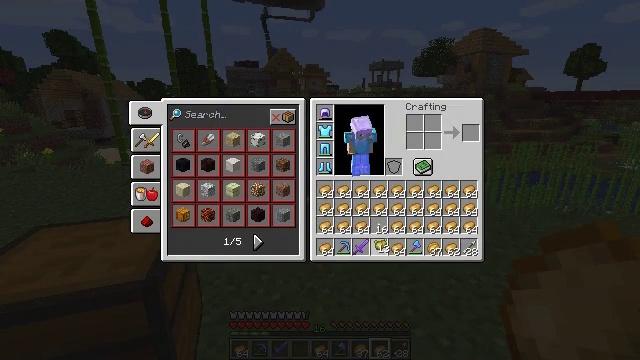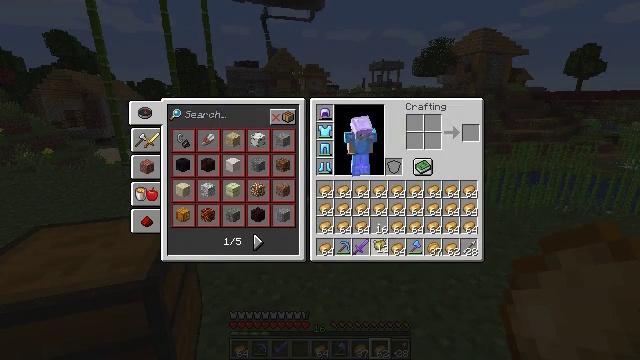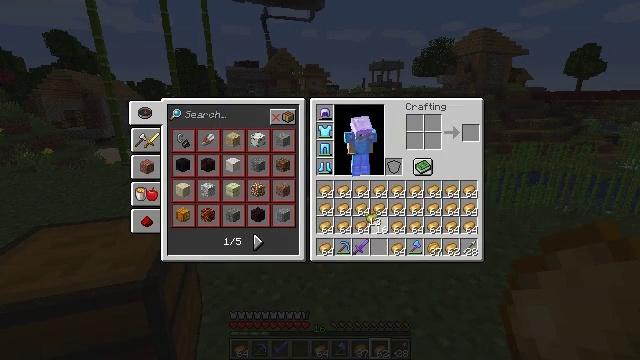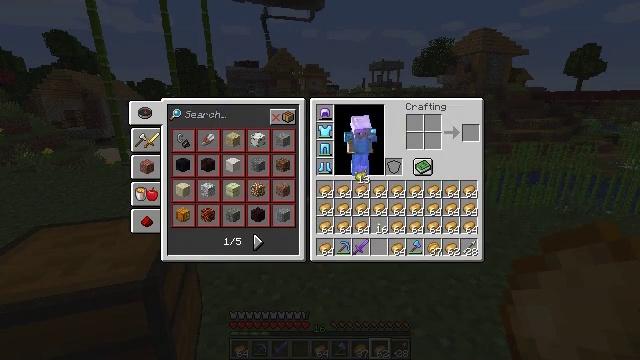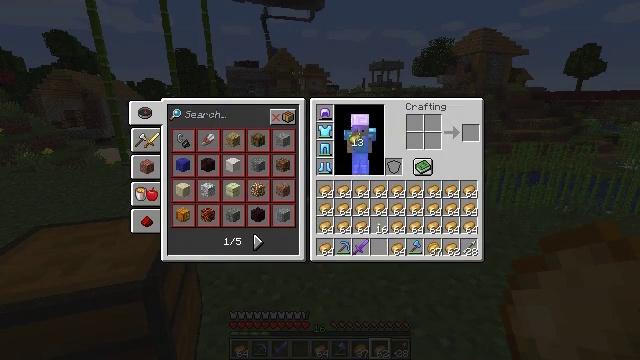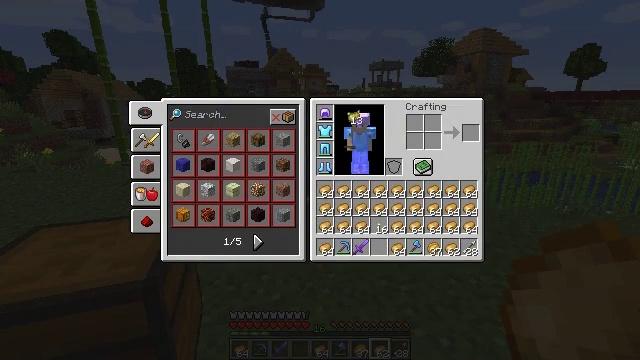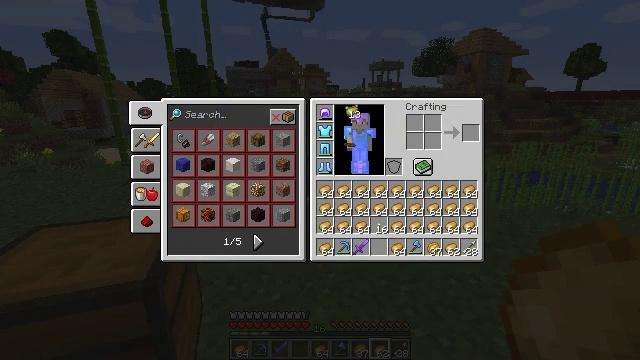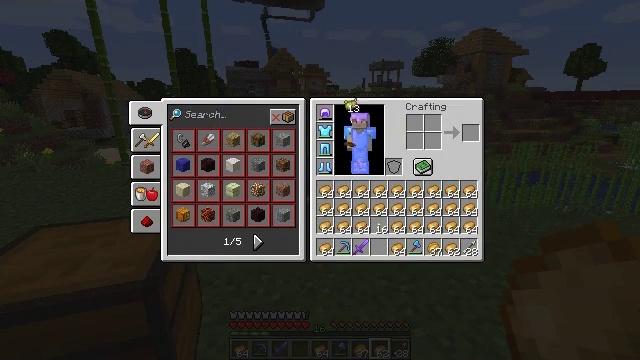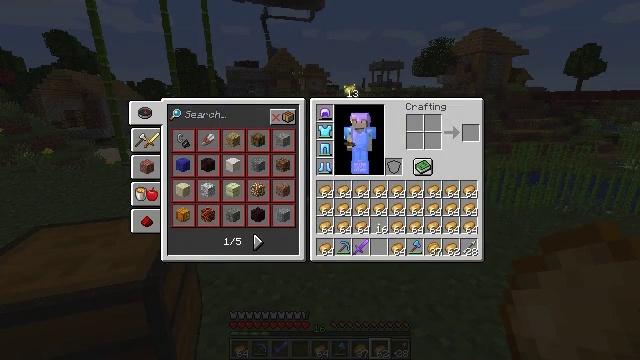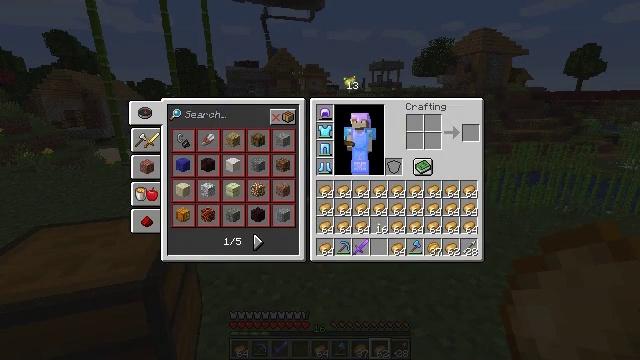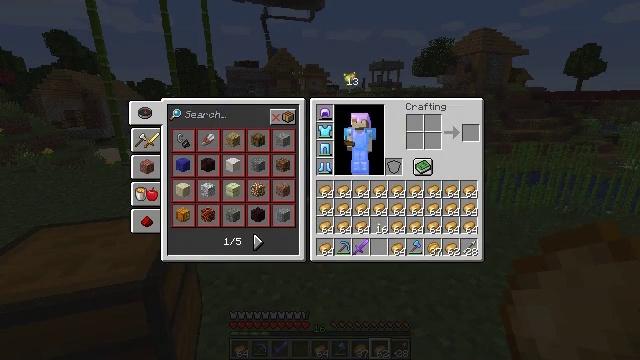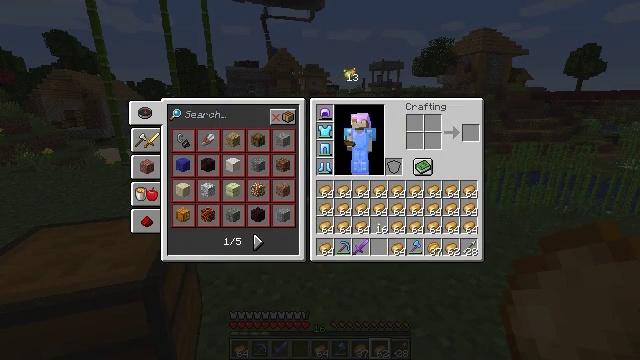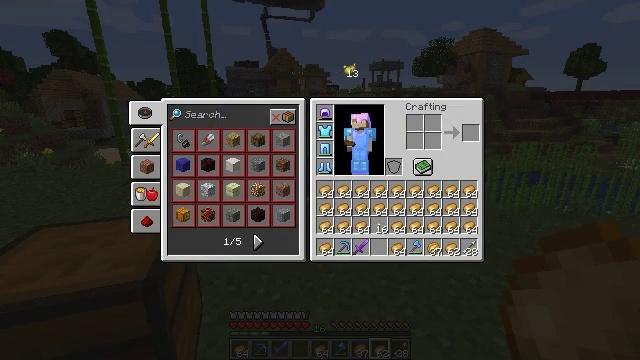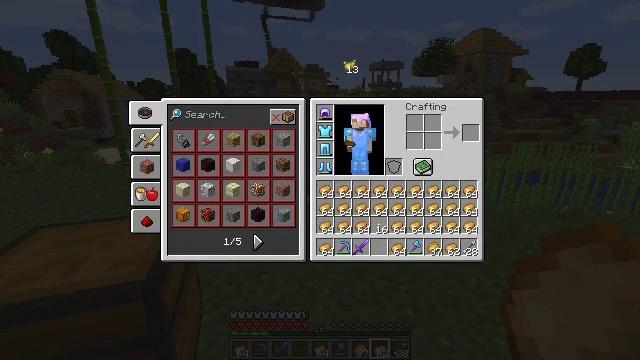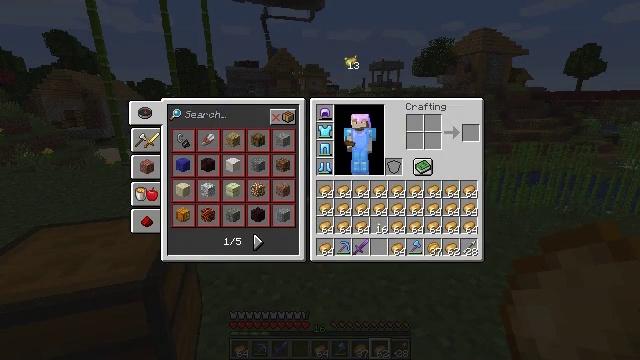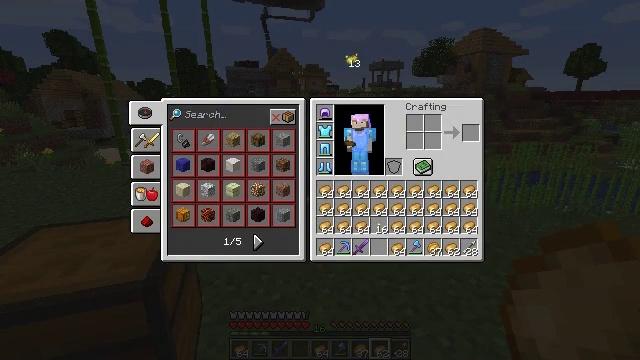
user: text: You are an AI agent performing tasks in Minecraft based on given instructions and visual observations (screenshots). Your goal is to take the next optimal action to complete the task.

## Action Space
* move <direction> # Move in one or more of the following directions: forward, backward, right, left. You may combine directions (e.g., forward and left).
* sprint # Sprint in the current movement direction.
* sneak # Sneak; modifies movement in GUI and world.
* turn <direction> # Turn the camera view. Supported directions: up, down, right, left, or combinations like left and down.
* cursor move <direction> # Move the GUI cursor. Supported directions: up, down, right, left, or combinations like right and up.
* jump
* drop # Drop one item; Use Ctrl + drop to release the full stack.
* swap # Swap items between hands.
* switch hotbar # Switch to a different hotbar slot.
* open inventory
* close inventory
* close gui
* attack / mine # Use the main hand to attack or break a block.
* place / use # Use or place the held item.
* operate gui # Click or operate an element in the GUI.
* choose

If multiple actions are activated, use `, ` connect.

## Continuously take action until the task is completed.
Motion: motion action
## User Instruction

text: Drop a poisonous potato.
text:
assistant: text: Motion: operate gui
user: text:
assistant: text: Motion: cursor move left and up
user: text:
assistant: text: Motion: cursor move left and up
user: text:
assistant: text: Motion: cursor move up
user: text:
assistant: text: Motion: cursor move up
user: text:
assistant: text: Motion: no_op
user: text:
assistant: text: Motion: no_op
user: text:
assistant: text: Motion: cursor move up
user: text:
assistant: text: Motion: cursor move up
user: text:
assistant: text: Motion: no_op
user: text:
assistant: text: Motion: no_op
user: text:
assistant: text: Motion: no_op
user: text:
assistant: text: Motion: no_op
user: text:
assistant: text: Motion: no_op
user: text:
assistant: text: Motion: no_op
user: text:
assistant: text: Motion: operate gui
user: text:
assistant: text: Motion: operate gui
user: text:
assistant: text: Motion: operate gui
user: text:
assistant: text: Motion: no_op
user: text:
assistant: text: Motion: no_op
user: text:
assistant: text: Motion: no_op
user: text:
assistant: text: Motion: no_op
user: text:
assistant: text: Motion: cursor move down
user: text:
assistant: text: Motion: no_op